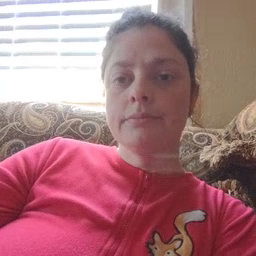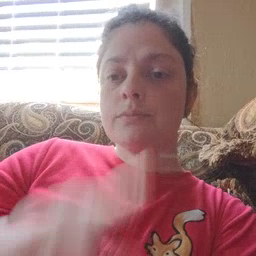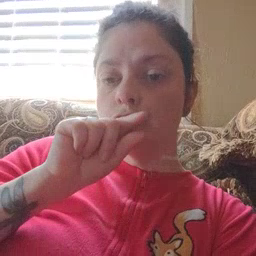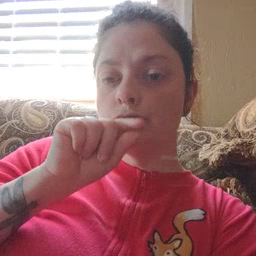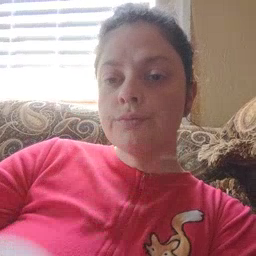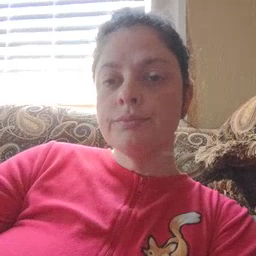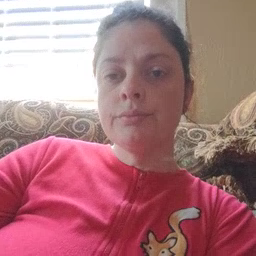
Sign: bird